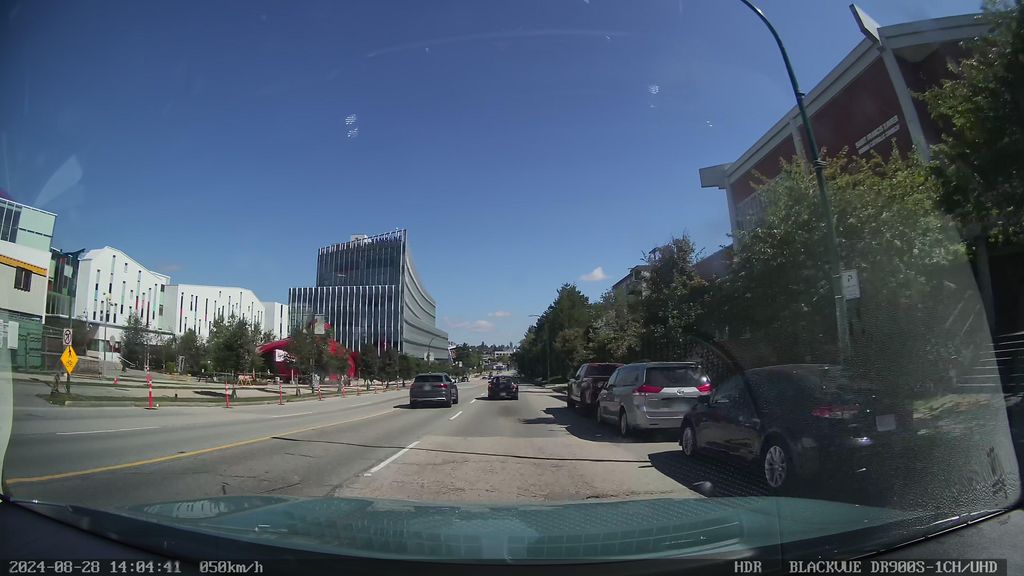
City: vancouver